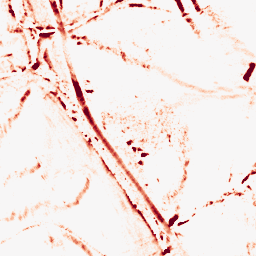
Category: morphological
Decomposition family: morphological_diamond
Decomposition parameters: operation: opening
radius: 5
Upsampling method: linear_exact
Upsampling parameters: scale: 2
Upsampling scale: 2